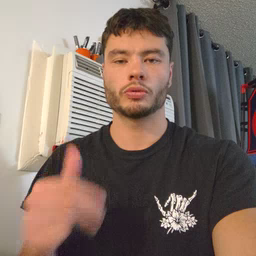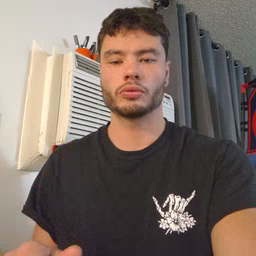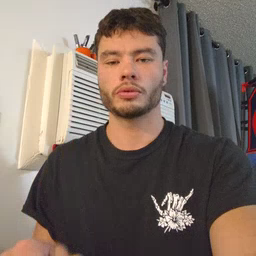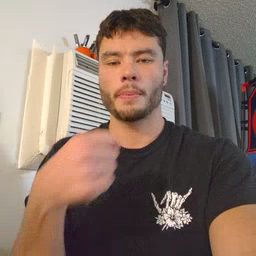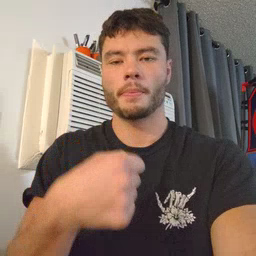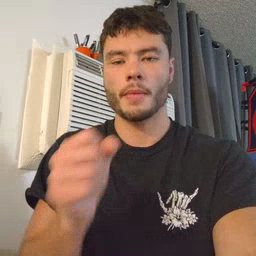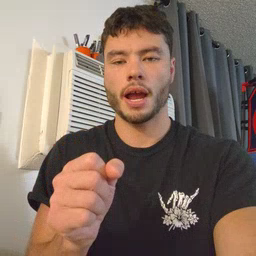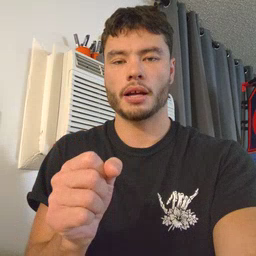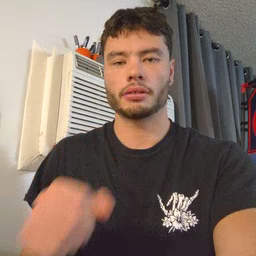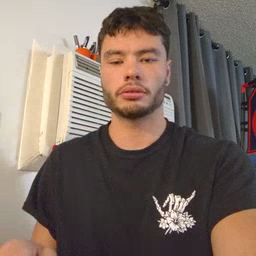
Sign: make